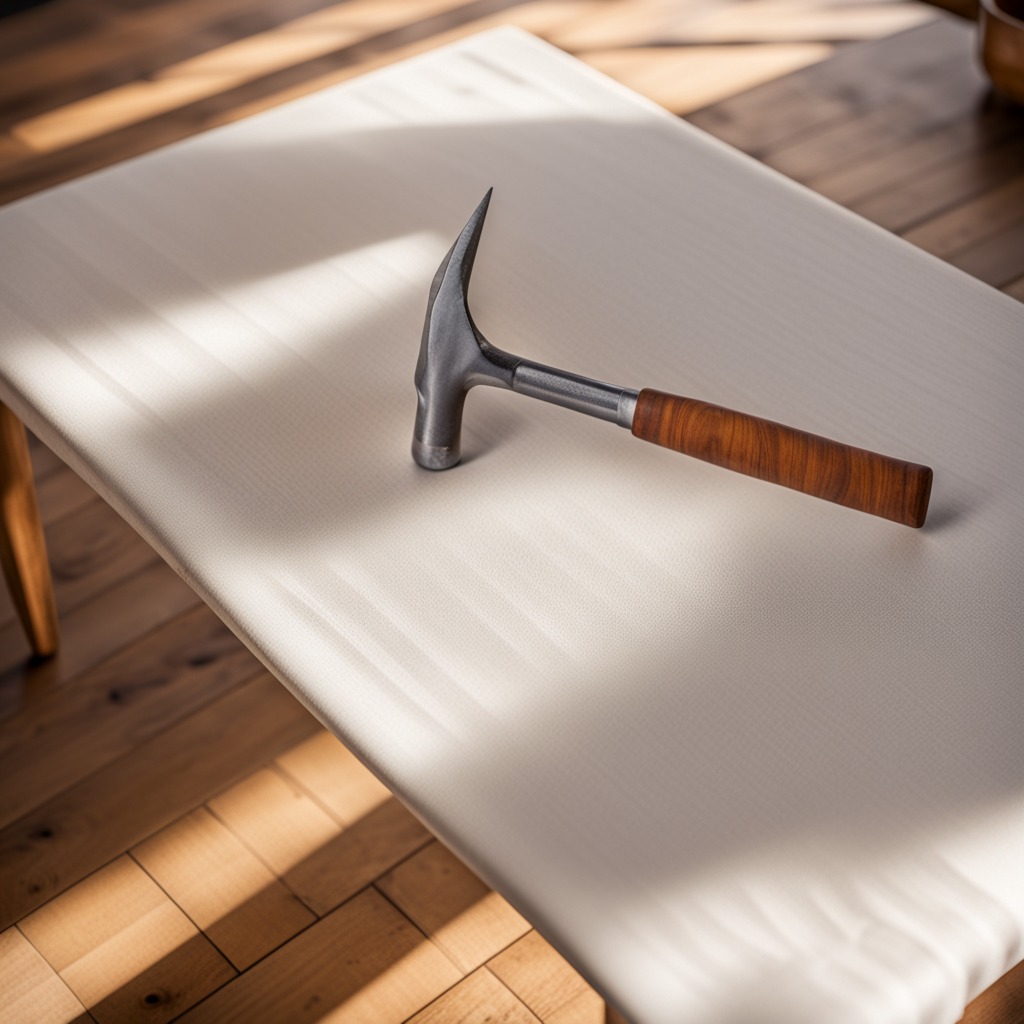
A hammer lying on a wooden table in an outdoor workshop during daytime bright natural light soft shadows worn but beneath the cloth